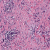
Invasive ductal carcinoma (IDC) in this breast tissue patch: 1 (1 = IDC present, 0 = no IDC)